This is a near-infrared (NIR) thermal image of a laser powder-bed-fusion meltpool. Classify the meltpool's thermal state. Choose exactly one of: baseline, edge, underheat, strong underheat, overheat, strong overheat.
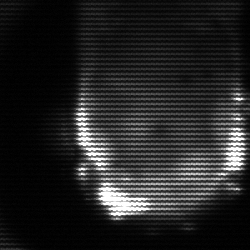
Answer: baseline